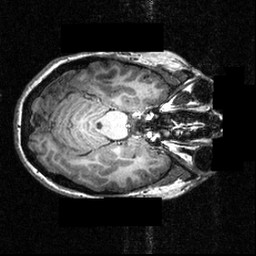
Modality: T1w
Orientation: axial
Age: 16
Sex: female
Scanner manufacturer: siemens
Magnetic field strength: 3.951 T
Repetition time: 1.5 s
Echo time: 0.00335 s